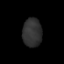
Tissue: prostate
Cell type: Myeloid cells
Senescence score: 0.3514
Nuclear area (px): 537
Mean DAPI intensity: 48.479